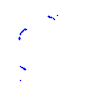
Particle: proton